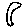
Label: moon